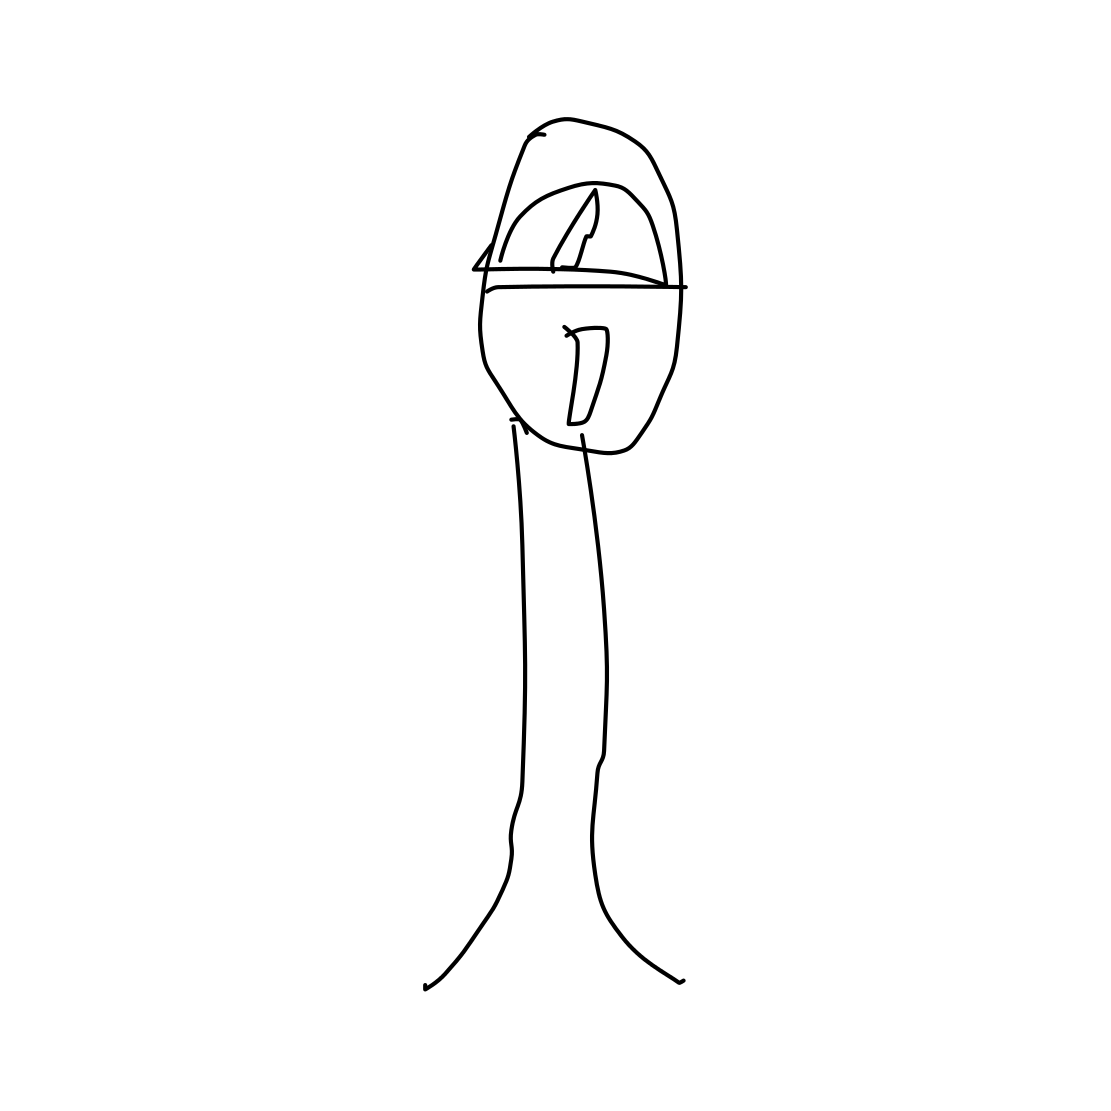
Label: parking meter